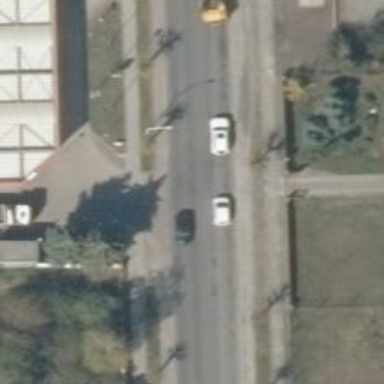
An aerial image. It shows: Secondary road with asphalt surface. There are sidewalks on both sides and track for cycling in both directions.